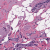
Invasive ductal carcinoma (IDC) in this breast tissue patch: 1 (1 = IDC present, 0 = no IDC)